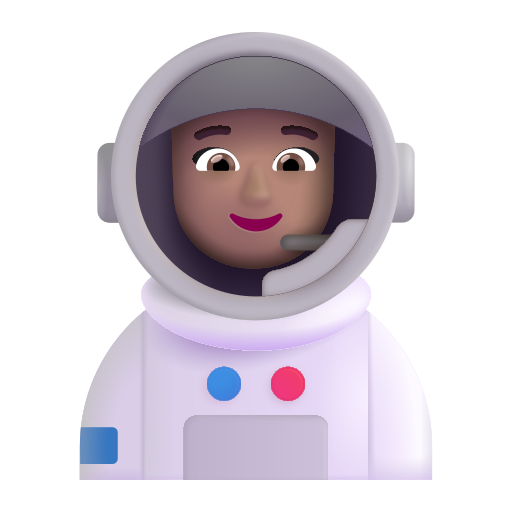
woman astronaut color